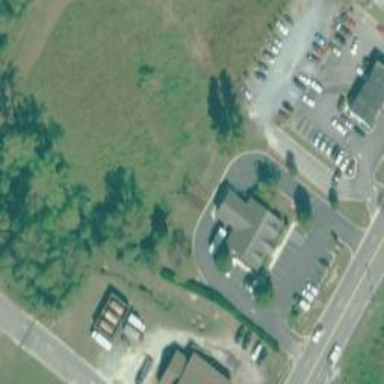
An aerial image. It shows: Veterinary facility.